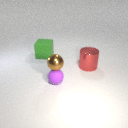
small purple rubber sphere in front of large green rubber cube